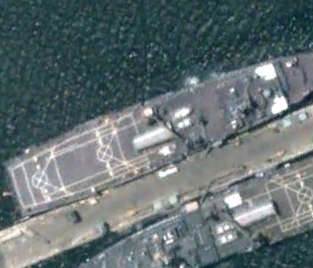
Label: combat